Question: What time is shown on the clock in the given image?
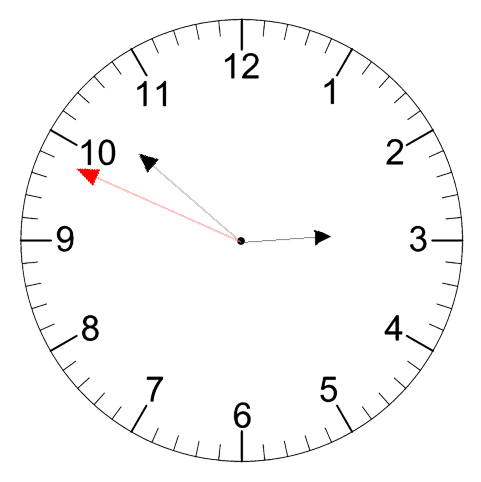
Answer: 02:51:49